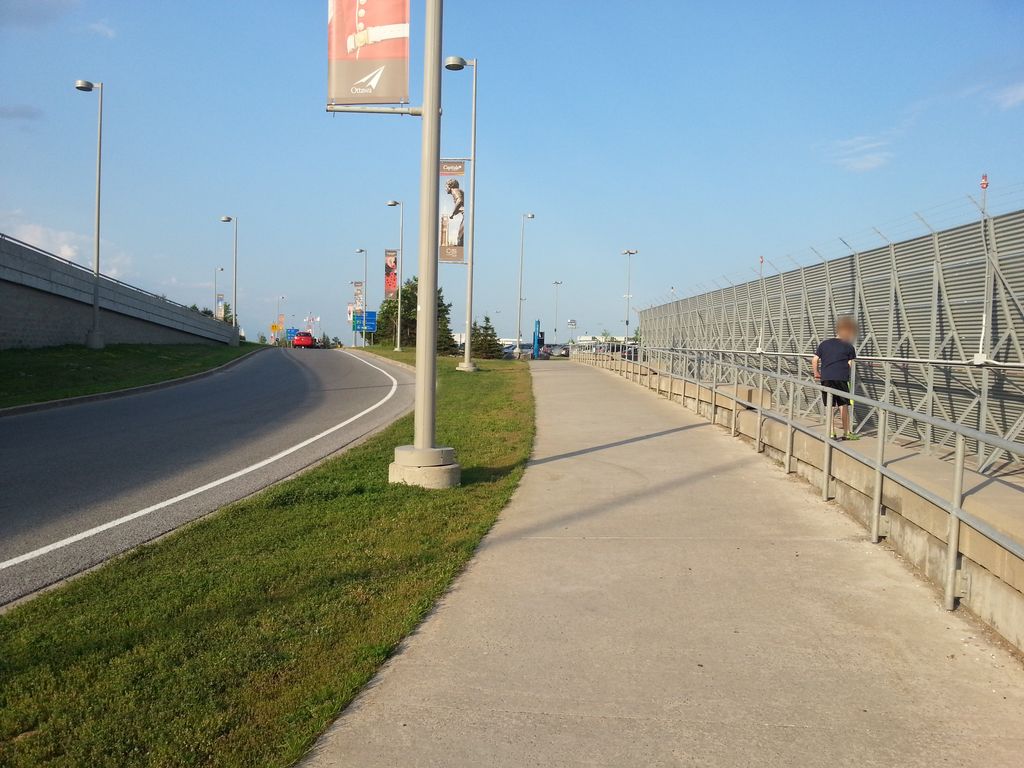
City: ottawa-gatineau